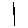
Label: line